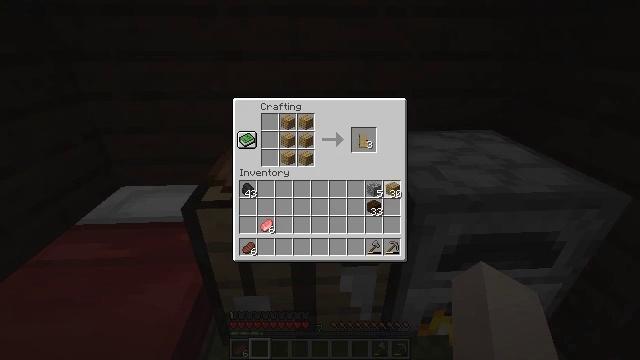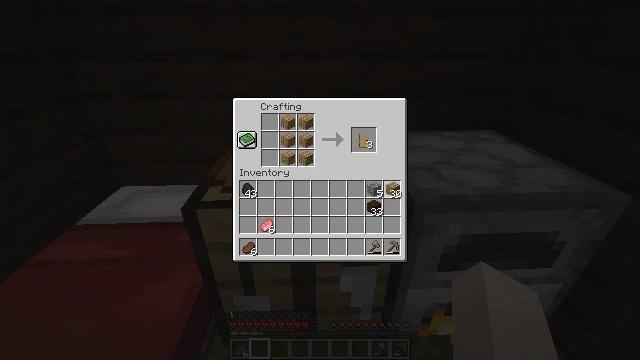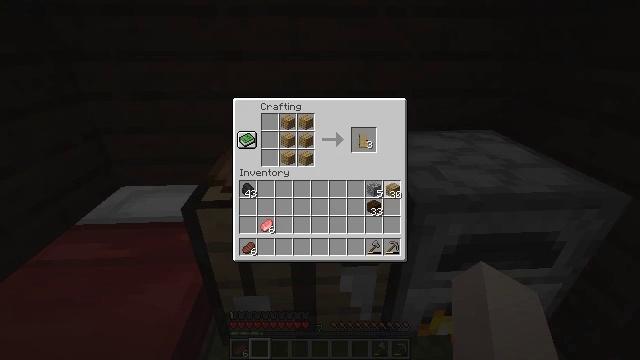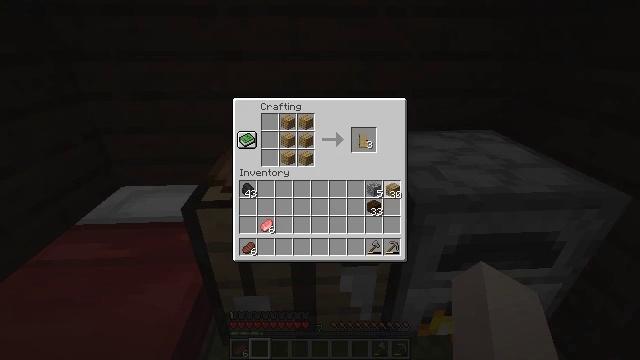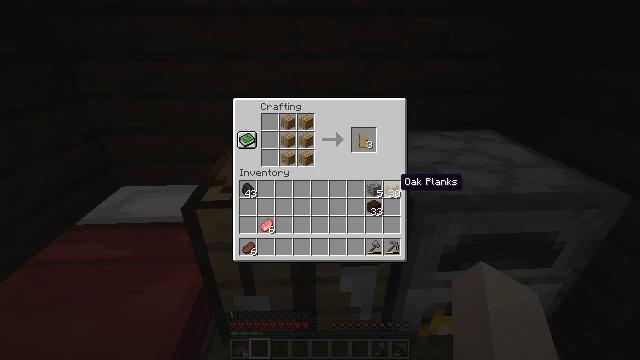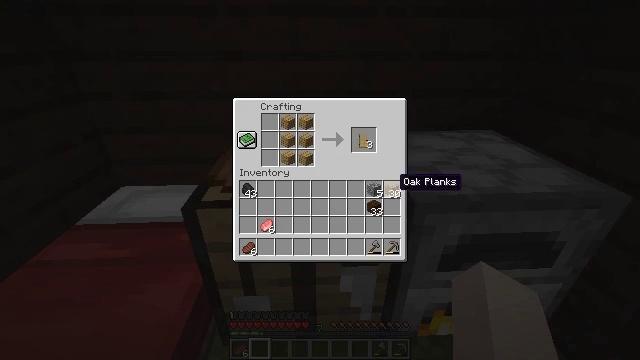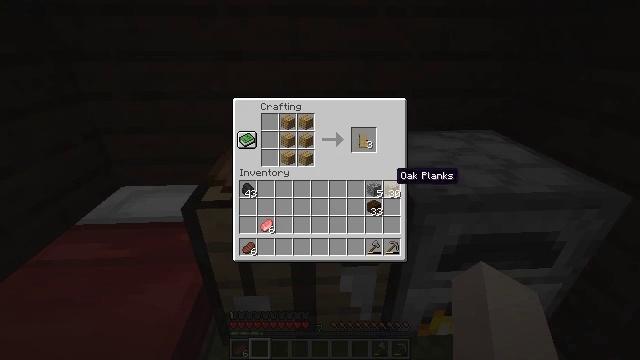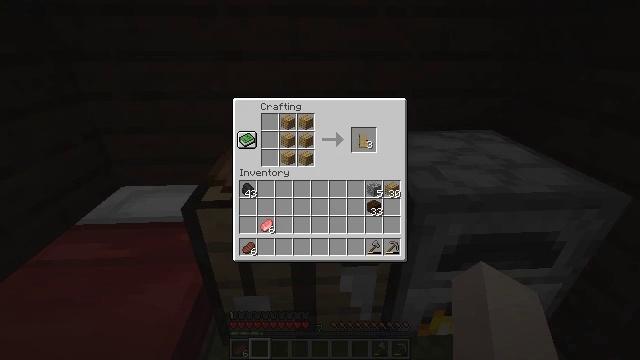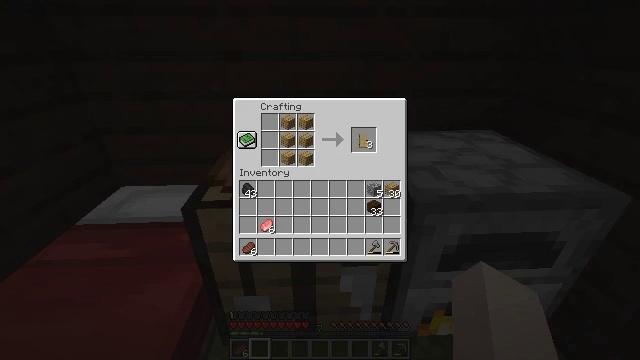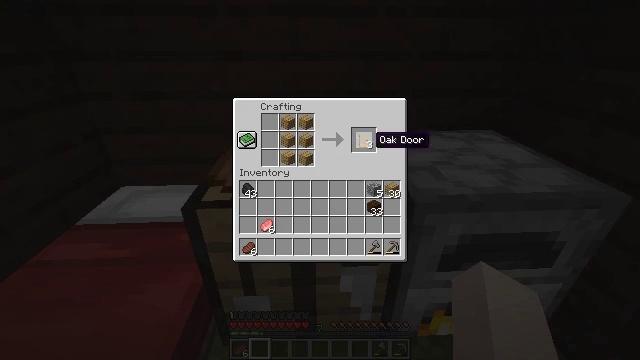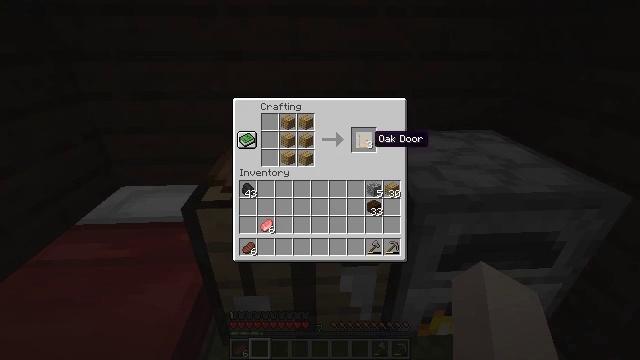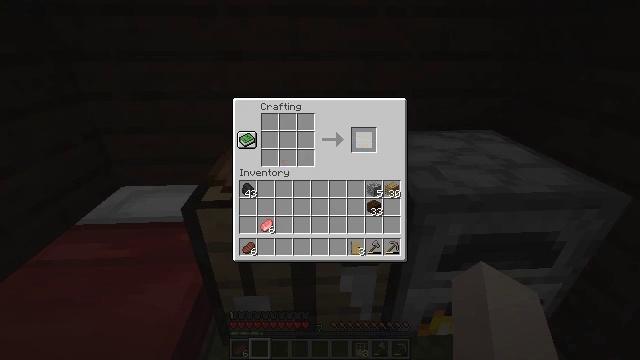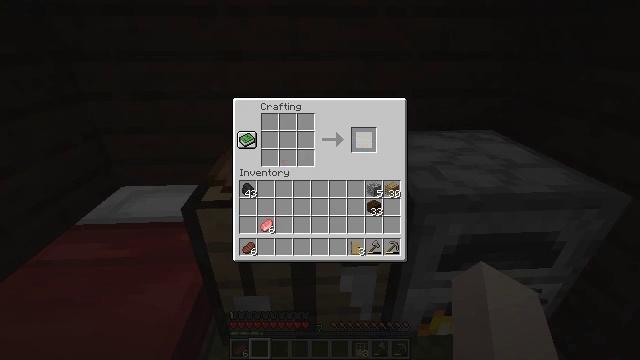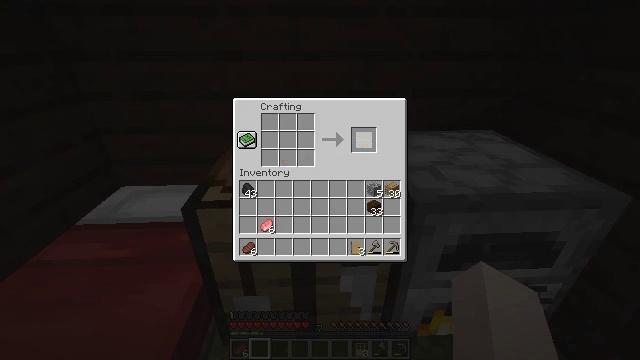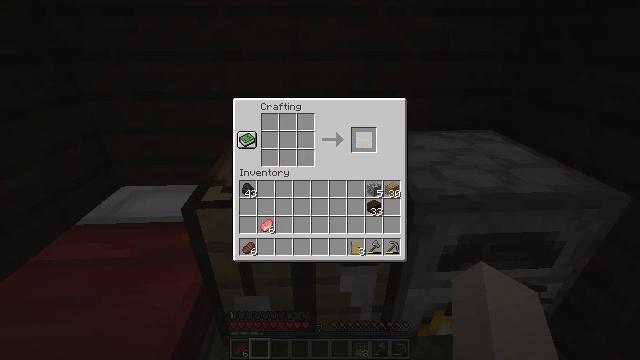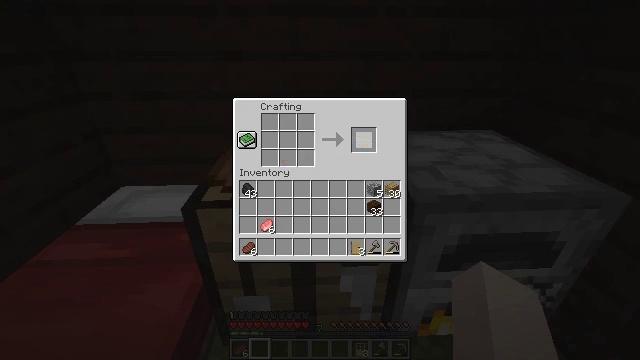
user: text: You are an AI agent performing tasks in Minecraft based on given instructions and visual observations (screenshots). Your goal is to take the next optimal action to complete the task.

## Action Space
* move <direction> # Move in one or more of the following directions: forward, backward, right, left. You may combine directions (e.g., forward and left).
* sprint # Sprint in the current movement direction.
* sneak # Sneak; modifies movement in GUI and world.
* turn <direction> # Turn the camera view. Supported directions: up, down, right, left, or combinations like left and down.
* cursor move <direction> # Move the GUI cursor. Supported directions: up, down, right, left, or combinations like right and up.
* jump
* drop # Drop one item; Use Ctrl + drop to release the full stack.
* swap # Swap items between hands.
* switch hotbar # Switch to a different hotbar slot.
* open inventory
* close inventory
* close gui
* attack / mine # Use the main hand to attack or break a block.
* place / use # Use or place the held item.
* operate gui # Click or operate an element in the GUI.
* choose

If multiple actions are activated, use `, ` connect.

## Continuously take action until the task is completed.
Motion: motion action
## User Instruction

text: Craft an oak door using planks.
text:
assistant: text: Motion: no_op
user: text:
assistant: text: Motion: operate gui
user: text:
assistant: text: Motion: operate gui
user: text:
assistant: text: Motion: no_op
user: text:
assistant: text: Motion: no_op
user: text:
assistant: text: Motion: sneak
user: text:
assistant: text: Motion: sneak, cursor move up
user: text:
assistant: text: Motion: sneak, cursor move left and up
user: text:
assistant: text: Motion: sneak, cursor move up
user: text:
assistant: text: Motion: sneak
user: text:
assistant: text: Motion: sneak, operate gui
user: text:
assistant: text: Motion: sneak, operate gui
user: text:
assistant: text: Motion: sneak, operate gui
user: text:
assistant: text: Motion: sneak
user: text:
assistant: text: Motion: sneak
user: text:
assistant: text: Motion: no_op
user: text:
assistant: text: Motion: close gui